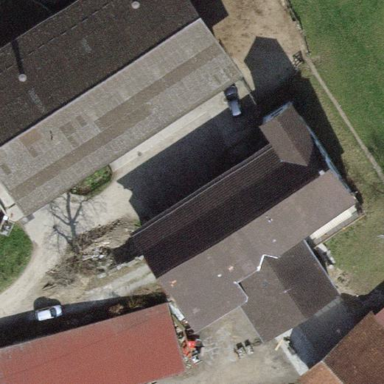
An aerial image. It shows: Farmyard area.